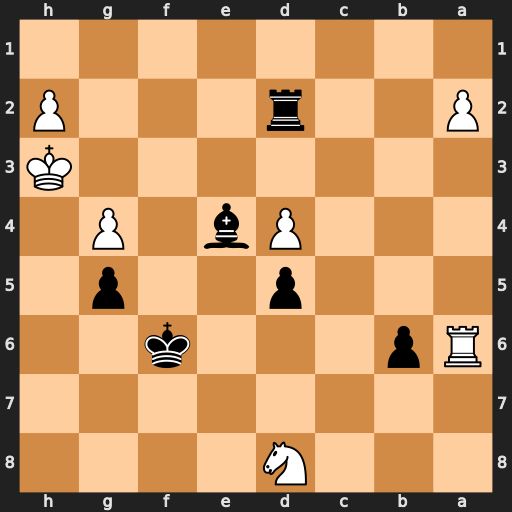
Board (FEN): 3N4/8/Rp3k2/3p2p1/3Pb1P1/7K/P2r3P/8
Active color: b
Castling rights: -
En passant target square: -
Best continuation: Rd3#